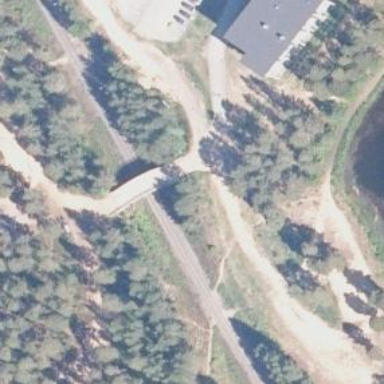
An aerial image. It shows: Track road crossing bridge designed for nordic skiing. The ski trail is of intermediate difficulty and is groomed for classic and skating styles.